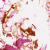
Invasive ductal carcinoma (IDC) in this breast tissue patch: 0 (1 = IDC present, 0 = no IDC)